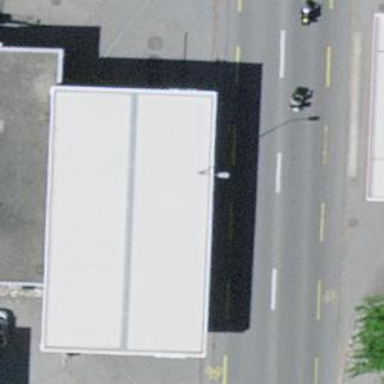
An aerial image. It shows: Fuel station.